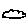
Label: cloud